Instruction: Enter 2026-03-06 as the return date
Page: home
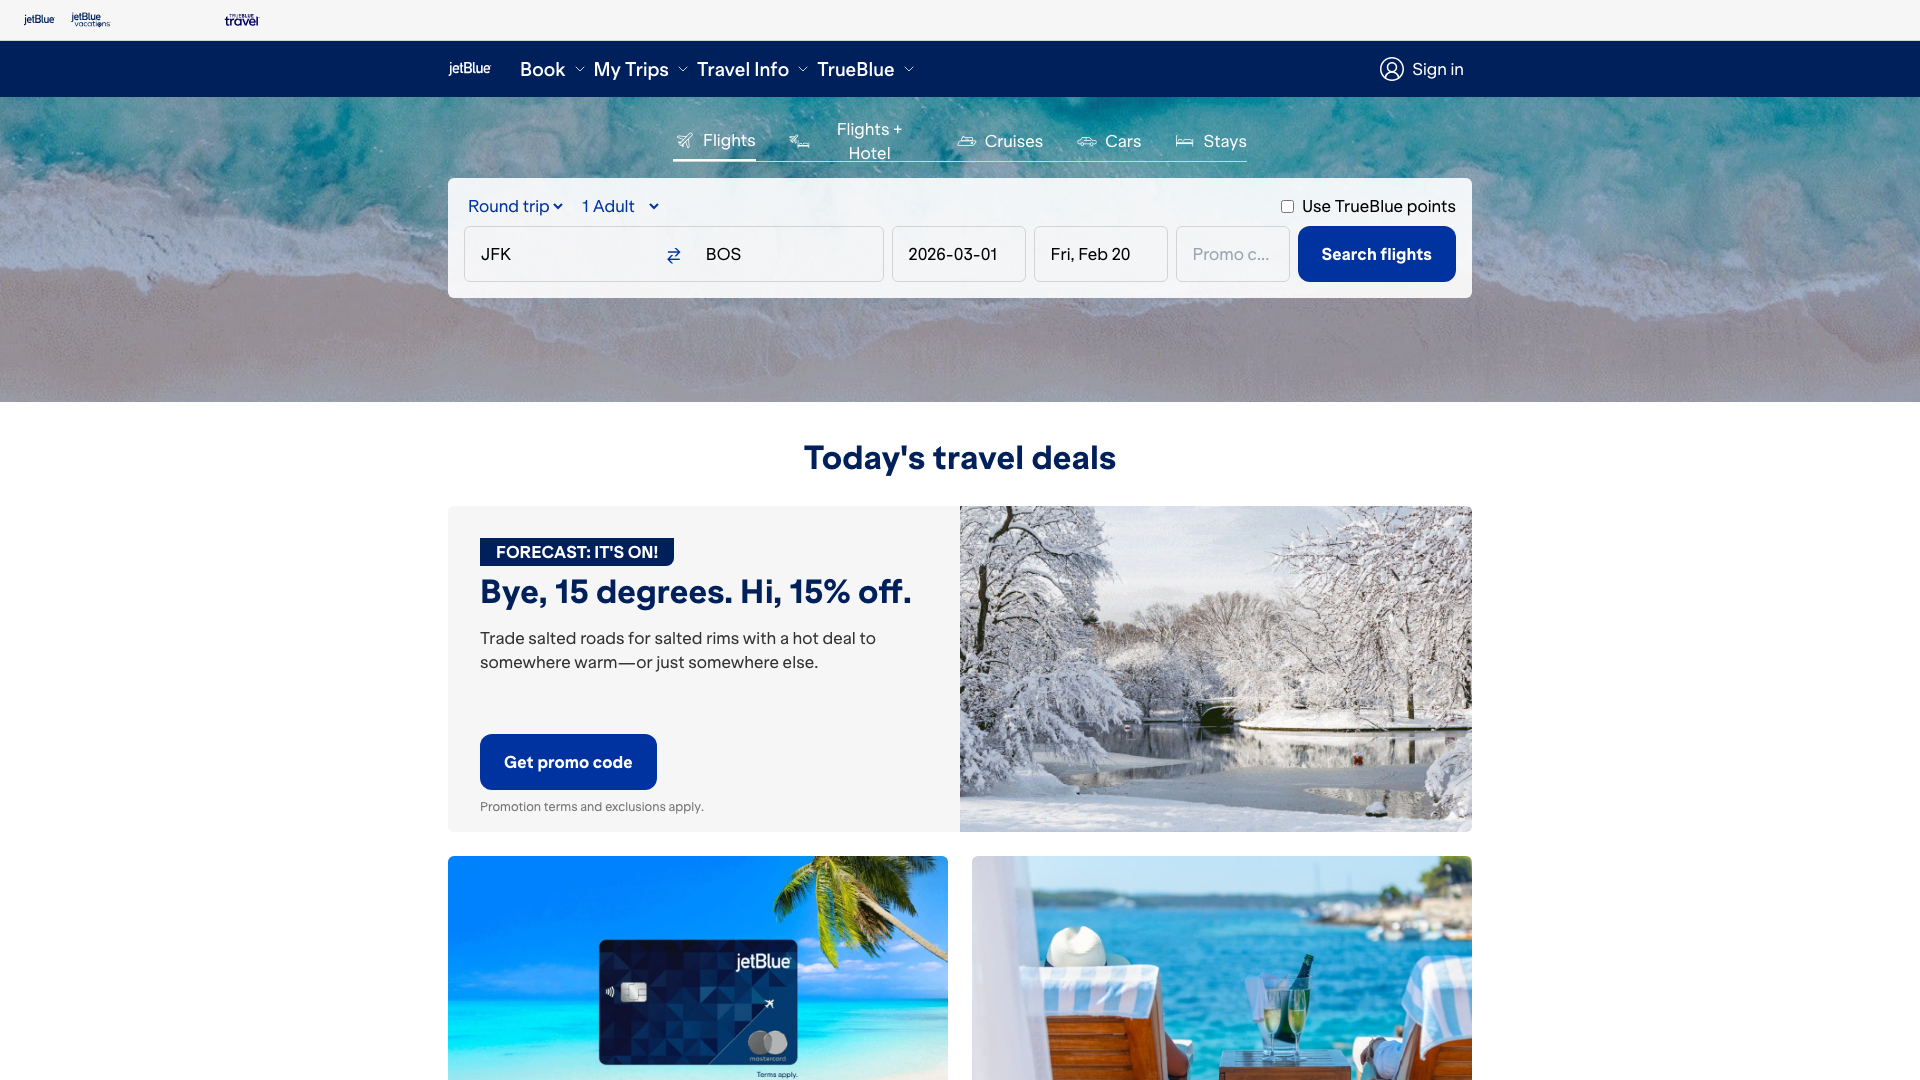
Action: type